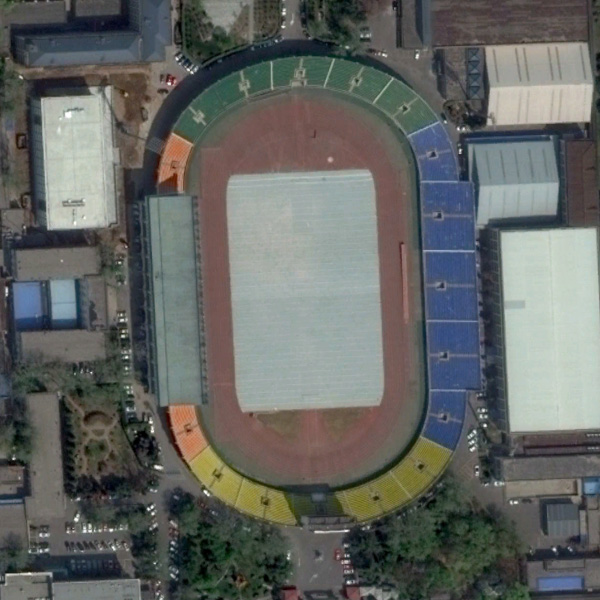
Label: Stadium